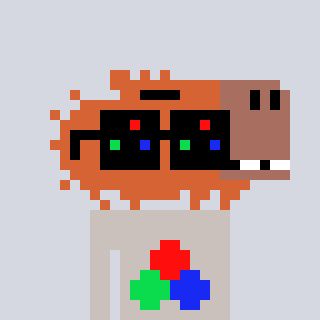
a pixel art character with square black sunglasses, a capybara-shaped head and a foggrey-colored body on a cool background